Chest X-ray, PA view. Patient: 50 years old, sex F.
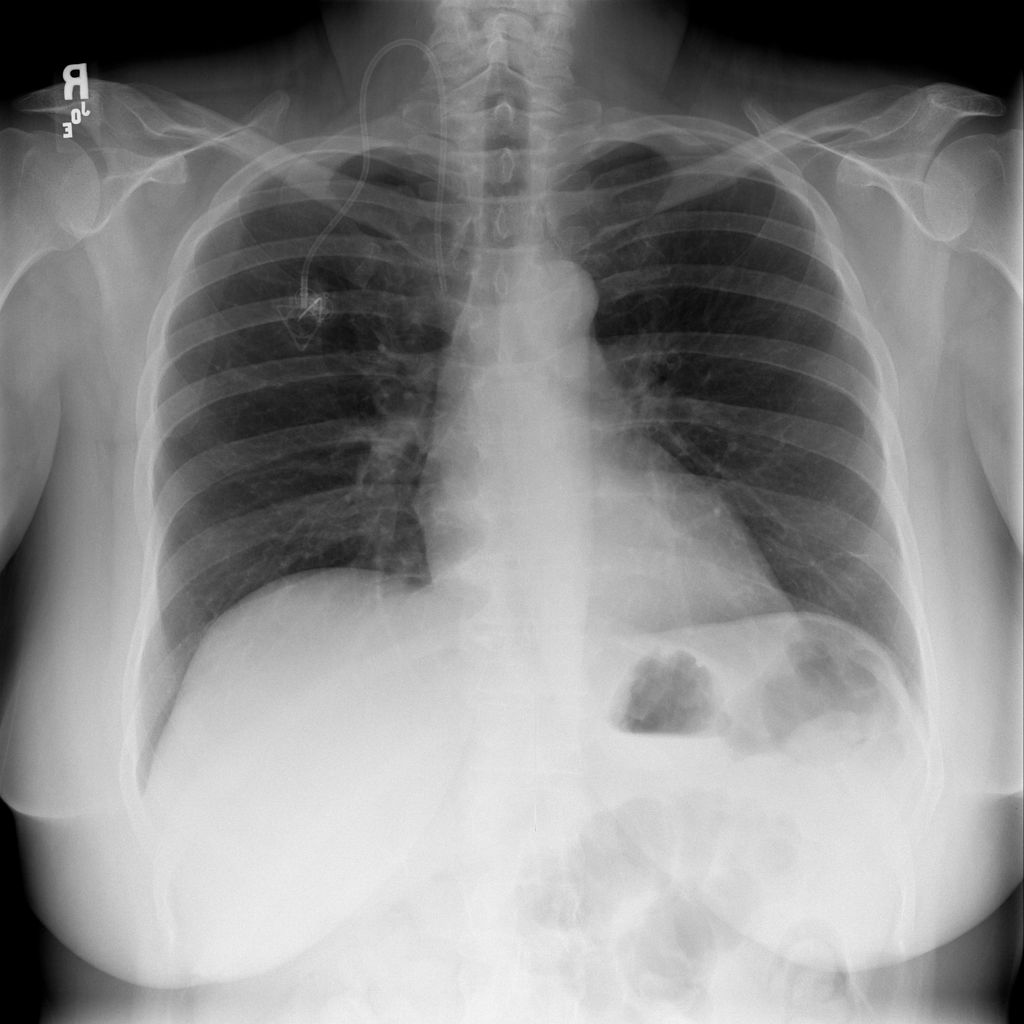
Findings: No Finding